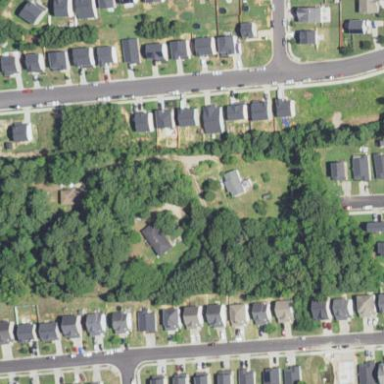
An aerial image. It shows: Residential area within neighborhood.